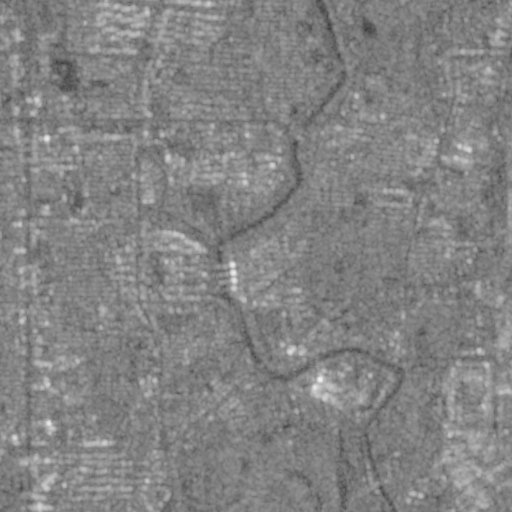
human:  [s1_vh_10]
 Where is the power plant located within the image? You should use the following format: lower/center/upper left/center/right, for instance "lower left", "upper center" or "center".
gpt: The power plant is located in the lower right of the image.
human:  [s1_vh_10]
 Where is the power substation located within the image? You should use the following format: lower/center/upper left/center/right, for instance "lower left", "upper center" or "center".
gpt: The power substation is located in the center left of the image.
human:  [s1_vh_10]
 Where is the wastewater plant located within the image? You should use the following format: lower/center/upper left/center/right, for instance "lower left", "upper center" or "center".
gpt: The wastewater plant is located in the center of the image.
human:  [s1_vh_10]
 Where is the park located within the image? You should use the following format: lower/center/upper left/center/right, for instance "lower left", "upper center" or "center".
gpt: There is no park in the image.

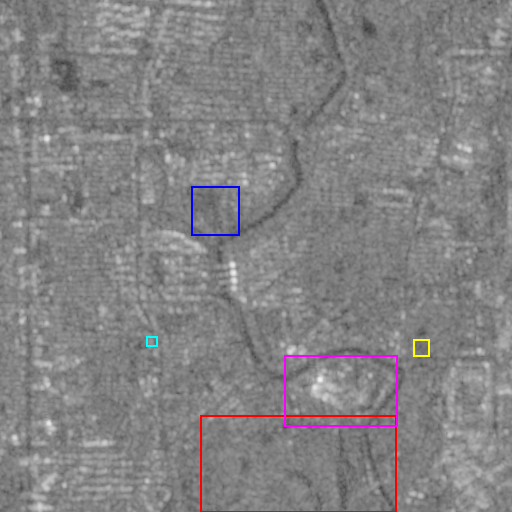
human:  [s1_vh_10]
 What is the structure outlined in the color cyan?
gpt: The structure outlined in cyan is a gas station.
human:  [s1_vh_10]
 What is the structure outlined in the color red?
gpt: The structure outlined in red is a park.
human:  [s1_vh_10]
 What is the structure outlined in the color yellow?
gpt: The structure outlined in yellow is a parking lot.
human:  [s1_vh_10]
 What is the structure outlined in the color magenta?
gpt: The structure outlined in magenta is a power plant.
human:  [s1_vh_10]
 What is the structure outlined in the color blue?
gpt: The structure outlined in blue is a wastewater plant.
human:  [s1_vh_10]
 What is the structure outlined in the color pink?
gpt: There is no pink outline.